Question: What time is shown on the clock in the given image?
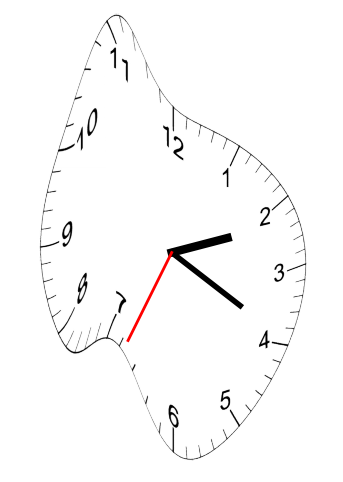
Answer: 02:19:34